Field crop: maize
Growth stage: 2
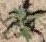
Species: atriplex